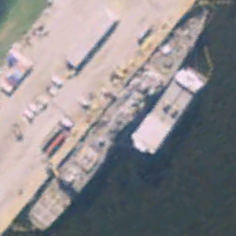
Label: cruiser